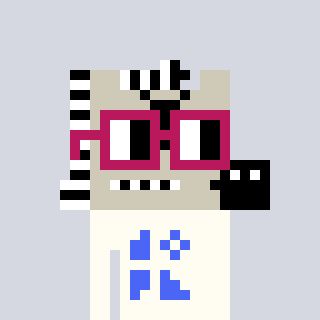
a pixel art character with square dark red glasses, a zebra-shaped head and a grayscale-colored body on a cool background